Question: I can't seem to figure out why nvm isn't being found.
I'm sure I am missing something so obvious here.
Nvm is install, npm install, and node.
And it's saying nvm command not found. I've tried setting up the environment twice now with no luck.
Does nvm version matter?

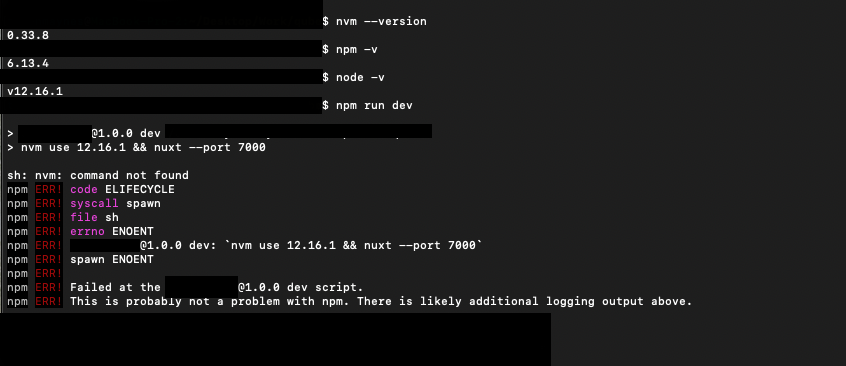
Answer: I think your terminal uses zsh but npm run uses sh, in your OS set zsh as default shell or set zsh as script shell in npm like this:
'npm config set script-shell "/bin/zsh"'